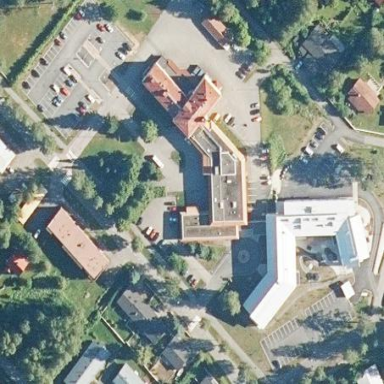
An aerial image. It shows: Healthcare facility identified as hospital.